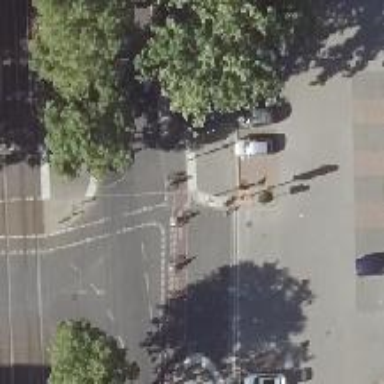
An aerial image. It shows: Road crossing with traffic signals.